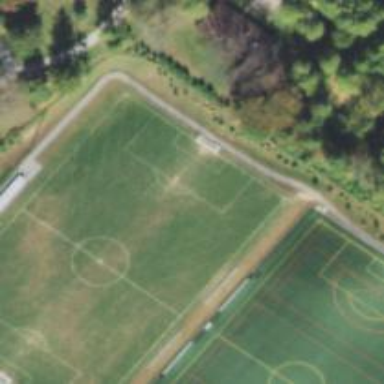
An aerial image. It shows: Multi-sport pitch on leisure land.